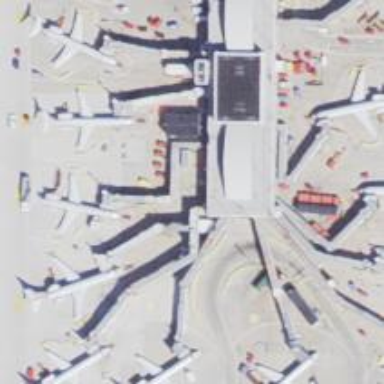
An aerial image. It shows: Airport gate.